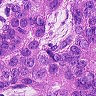
Metastatic tissue present: yes